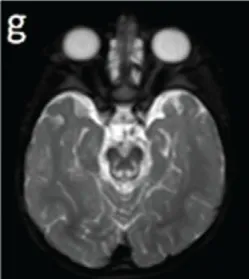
Brain magnetic resonance imaging (MRI). Axial T2-weighted sequence
at 2 years of age ,axial.
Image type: radiology (mri)